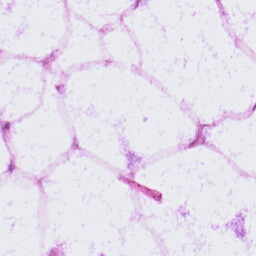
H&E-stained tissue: LymphNode